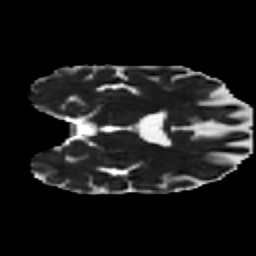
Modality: MD
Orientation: coronal
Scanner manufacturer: ge
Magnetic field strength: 3 T
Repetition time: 17 s
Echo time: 0.0877 s